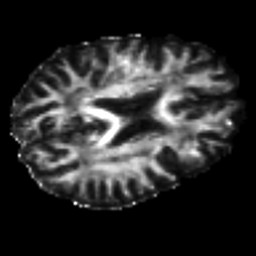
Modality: FA
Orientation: axial
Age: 44
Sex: female
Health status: ill
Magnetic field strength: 3 T
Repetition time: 8.4 s
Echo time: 0.0926 s